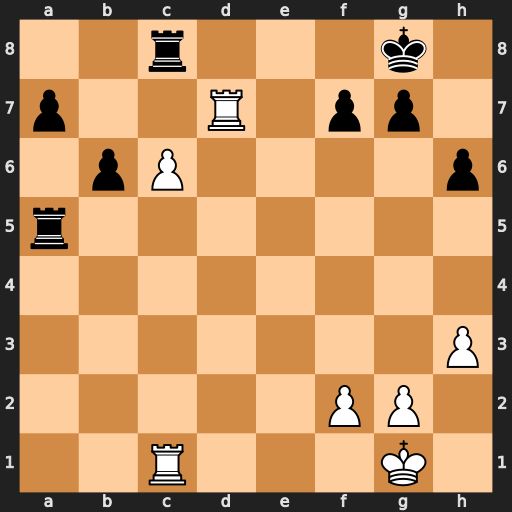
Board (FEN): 2r3k1/p2R1pp1/1pP4p/r7/8/7P/5PP1/2R3K1
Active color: w
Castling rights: -
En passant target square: -
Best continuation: c7 Kh7 Rd8 Rxc7 Rxc7